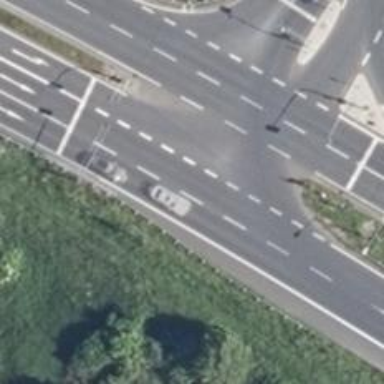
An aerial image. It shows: Asphalt primary link of motorroad.